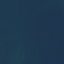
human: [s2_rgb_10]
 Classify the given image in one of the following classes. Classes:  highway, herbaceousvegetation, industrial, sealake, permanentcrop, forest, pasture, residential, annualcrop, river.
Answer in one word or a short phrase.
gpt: SeaLake